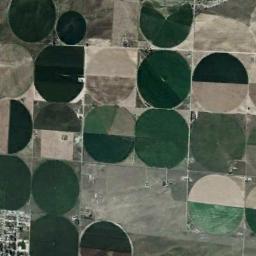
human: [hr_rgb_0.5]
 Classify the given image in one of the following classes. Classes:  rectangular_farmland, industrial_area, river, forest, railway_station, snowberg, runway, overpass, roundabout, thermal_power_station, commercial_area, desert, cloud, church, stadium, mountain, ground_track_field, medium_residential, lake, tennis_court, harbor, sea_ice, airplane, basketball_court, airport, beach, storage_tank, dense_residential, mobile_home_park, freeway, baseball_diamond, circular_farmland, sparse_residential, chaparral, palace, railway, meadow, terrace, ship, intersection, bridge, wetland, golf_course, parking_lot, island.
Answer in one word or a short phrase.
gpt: circular_farmland